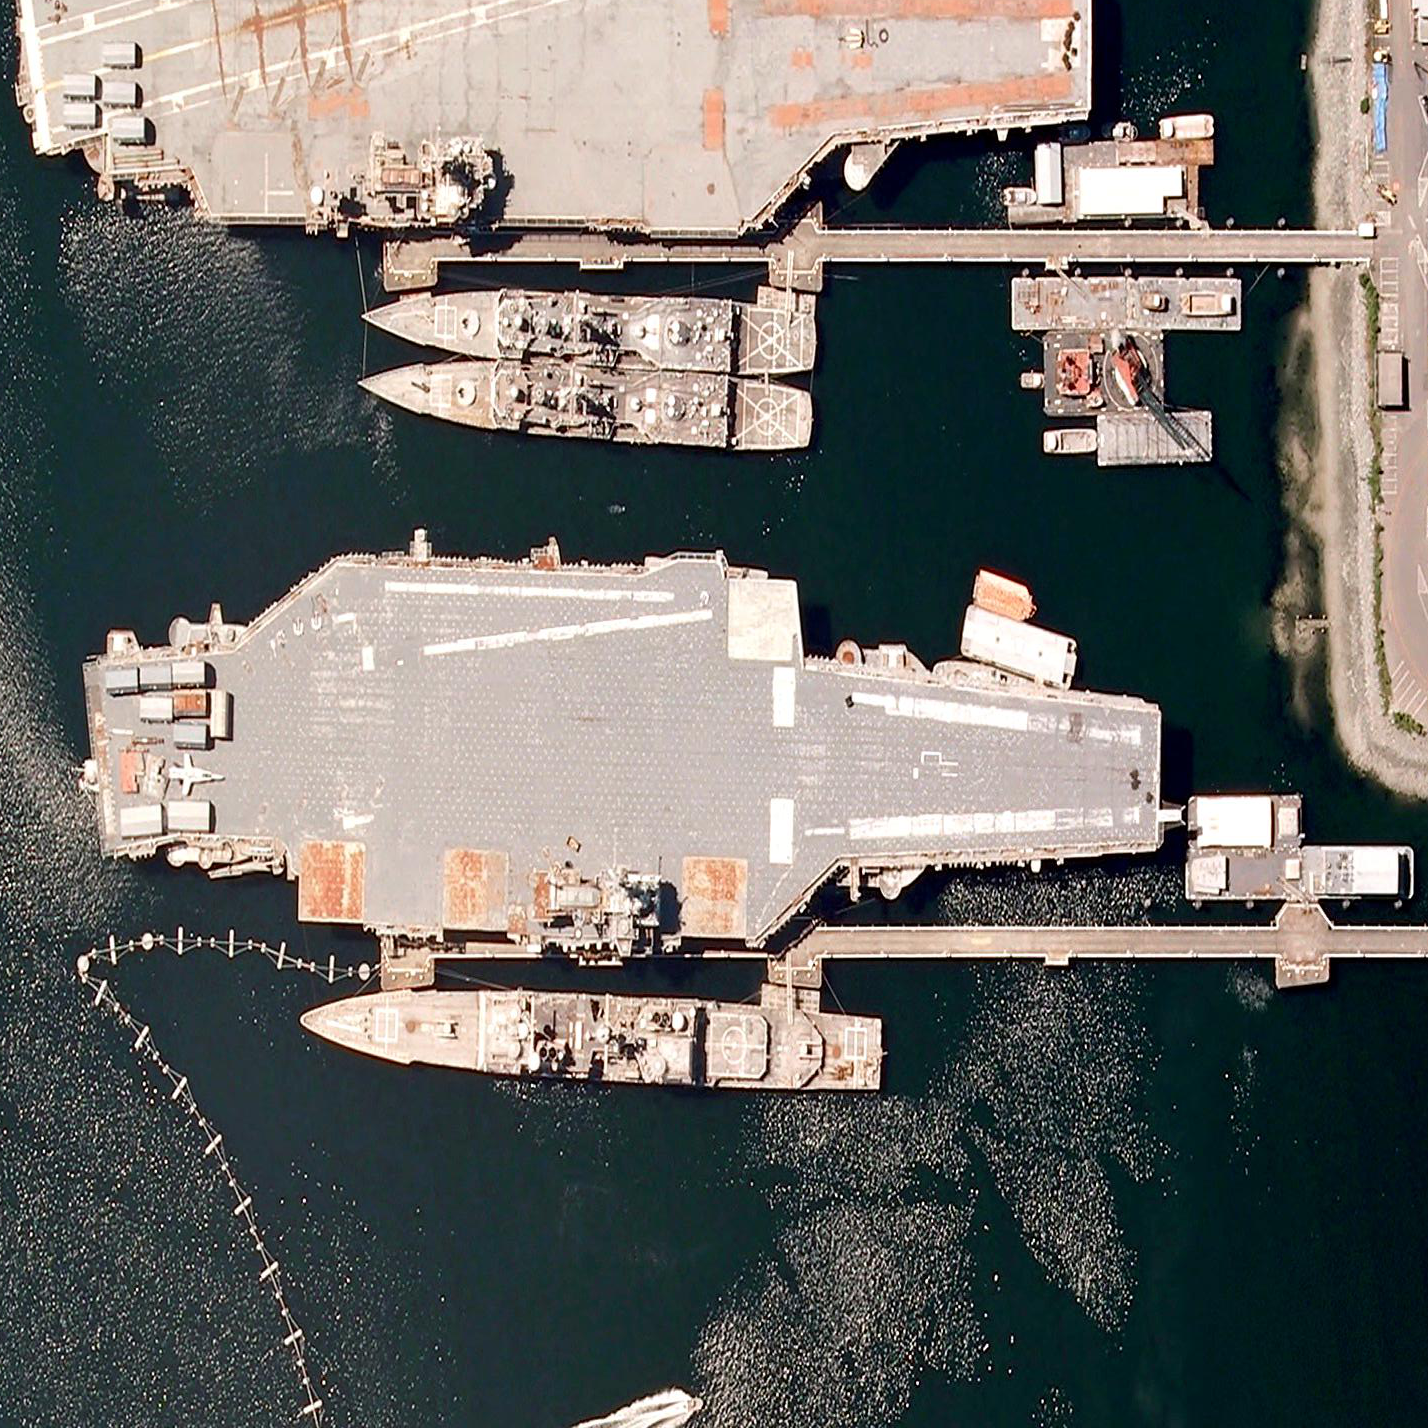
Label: aircraft_carrier